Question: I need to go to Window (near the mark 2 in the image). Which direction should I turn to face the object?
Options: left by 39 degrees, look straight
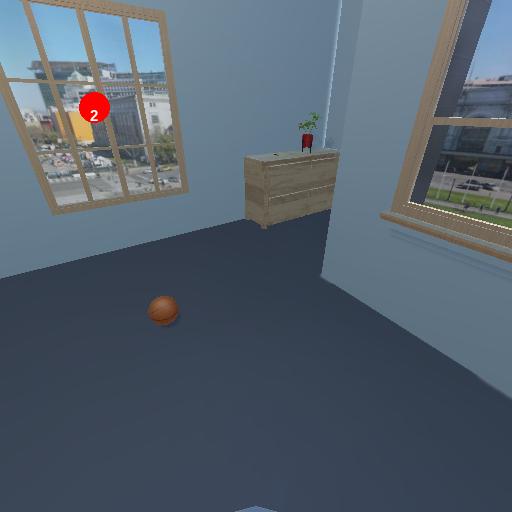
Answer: left by 39 degrees